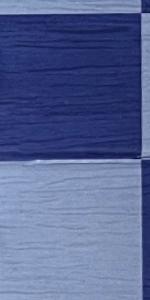
Label: Empty